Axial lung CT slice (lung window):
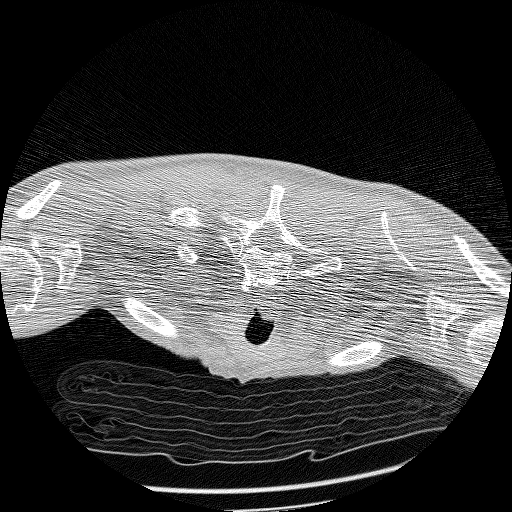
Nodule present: no